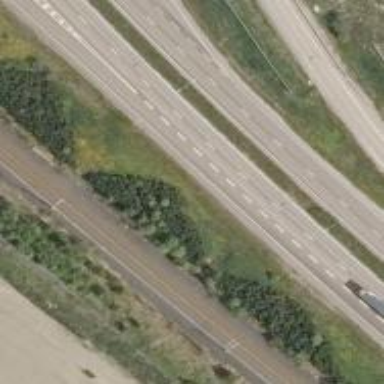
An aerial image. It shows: Trunk link highway with asphalt surface.